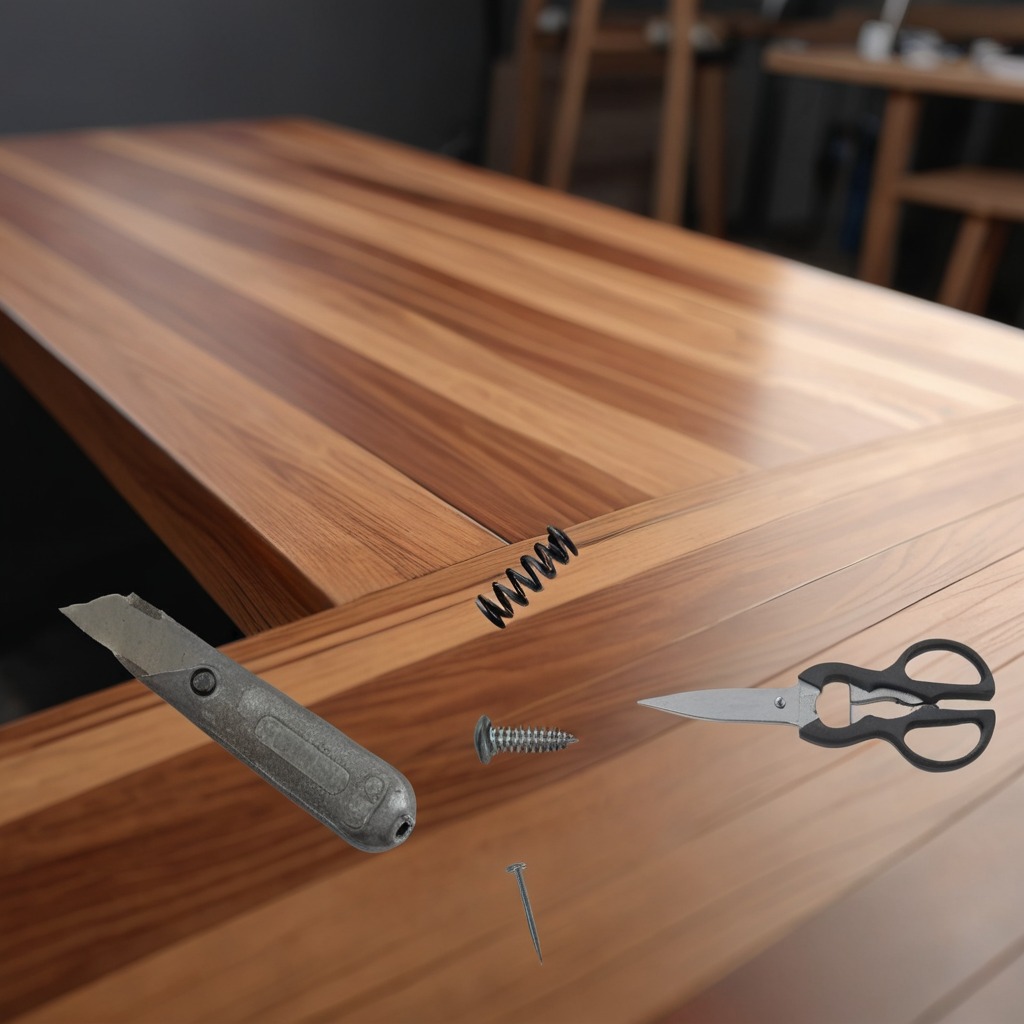
A utility knife, a metal machine screw, an iron nail, a coiled metal spring, and a pair of scissors are lying on the wooden table.